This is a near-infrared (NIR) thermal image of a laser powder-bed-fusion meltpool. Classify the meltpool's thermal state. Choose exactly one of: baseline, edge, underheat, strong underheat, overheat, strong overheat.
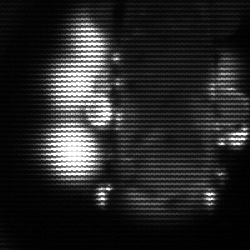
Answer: strong underheat